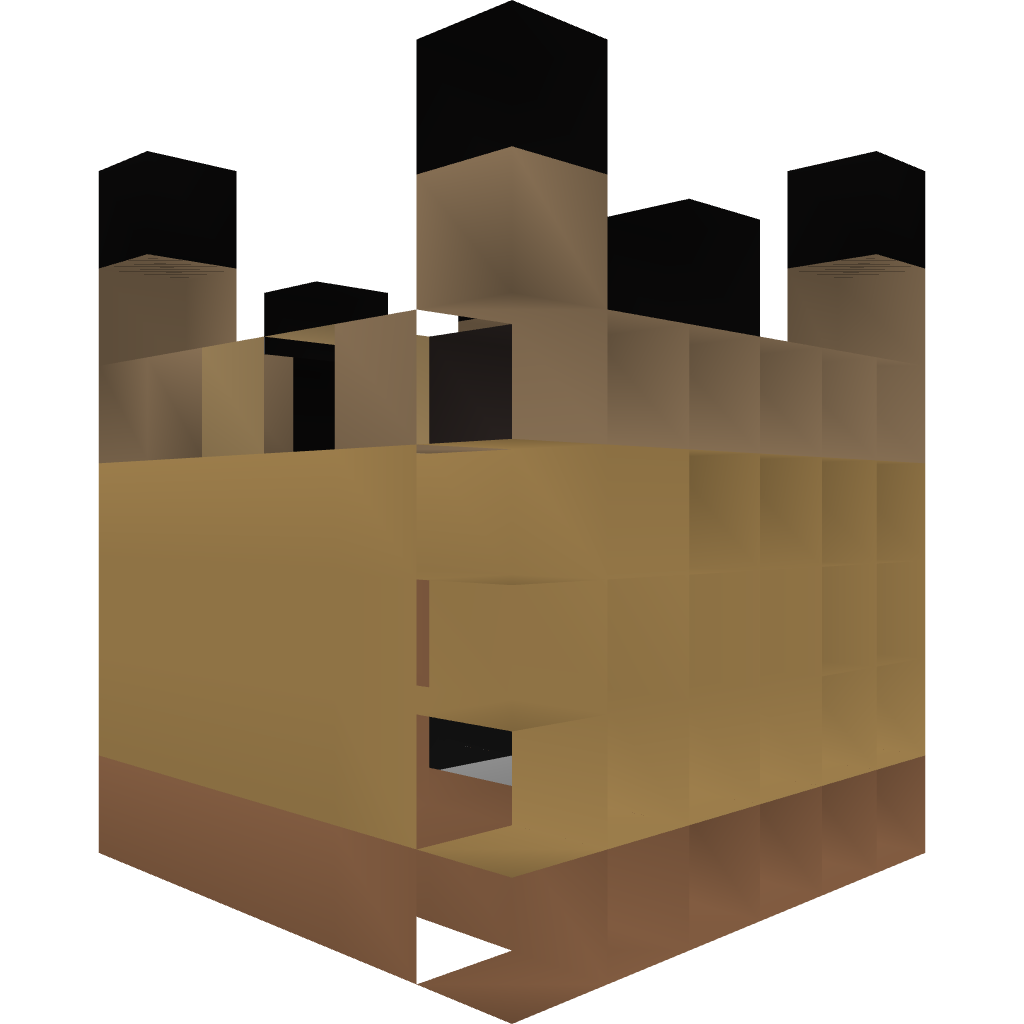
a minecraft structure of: Boat Dock